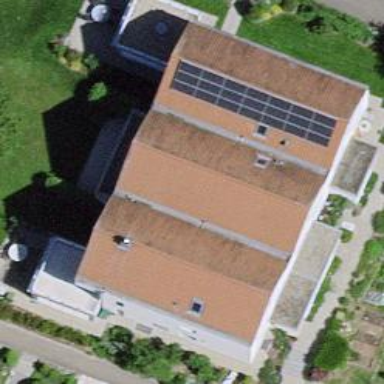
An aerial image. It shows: Simple and straightforward house.